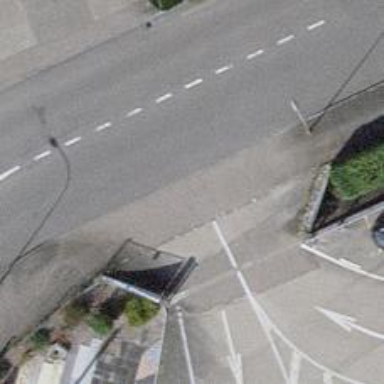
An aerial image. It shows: Road with sidewalk available for pedestrians.